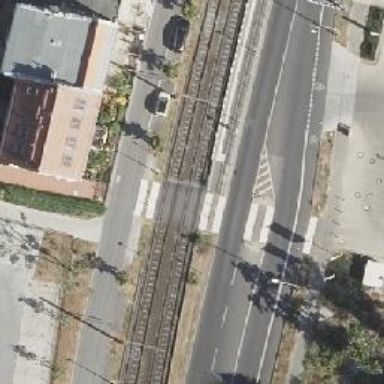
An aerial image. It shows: Uncontrolled tram railway crossing.